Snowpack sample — Snodgrass Mountain, Crested Butte, Colorado (2/4/25, 12:06 PM MST)
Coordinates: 38.923, -106.968
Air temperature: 35 °F
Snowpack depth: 80 cm
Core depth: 20 cm
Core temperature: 33.8 °F
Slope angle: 14°, slope face: 78°
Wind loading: low
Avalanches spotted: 0
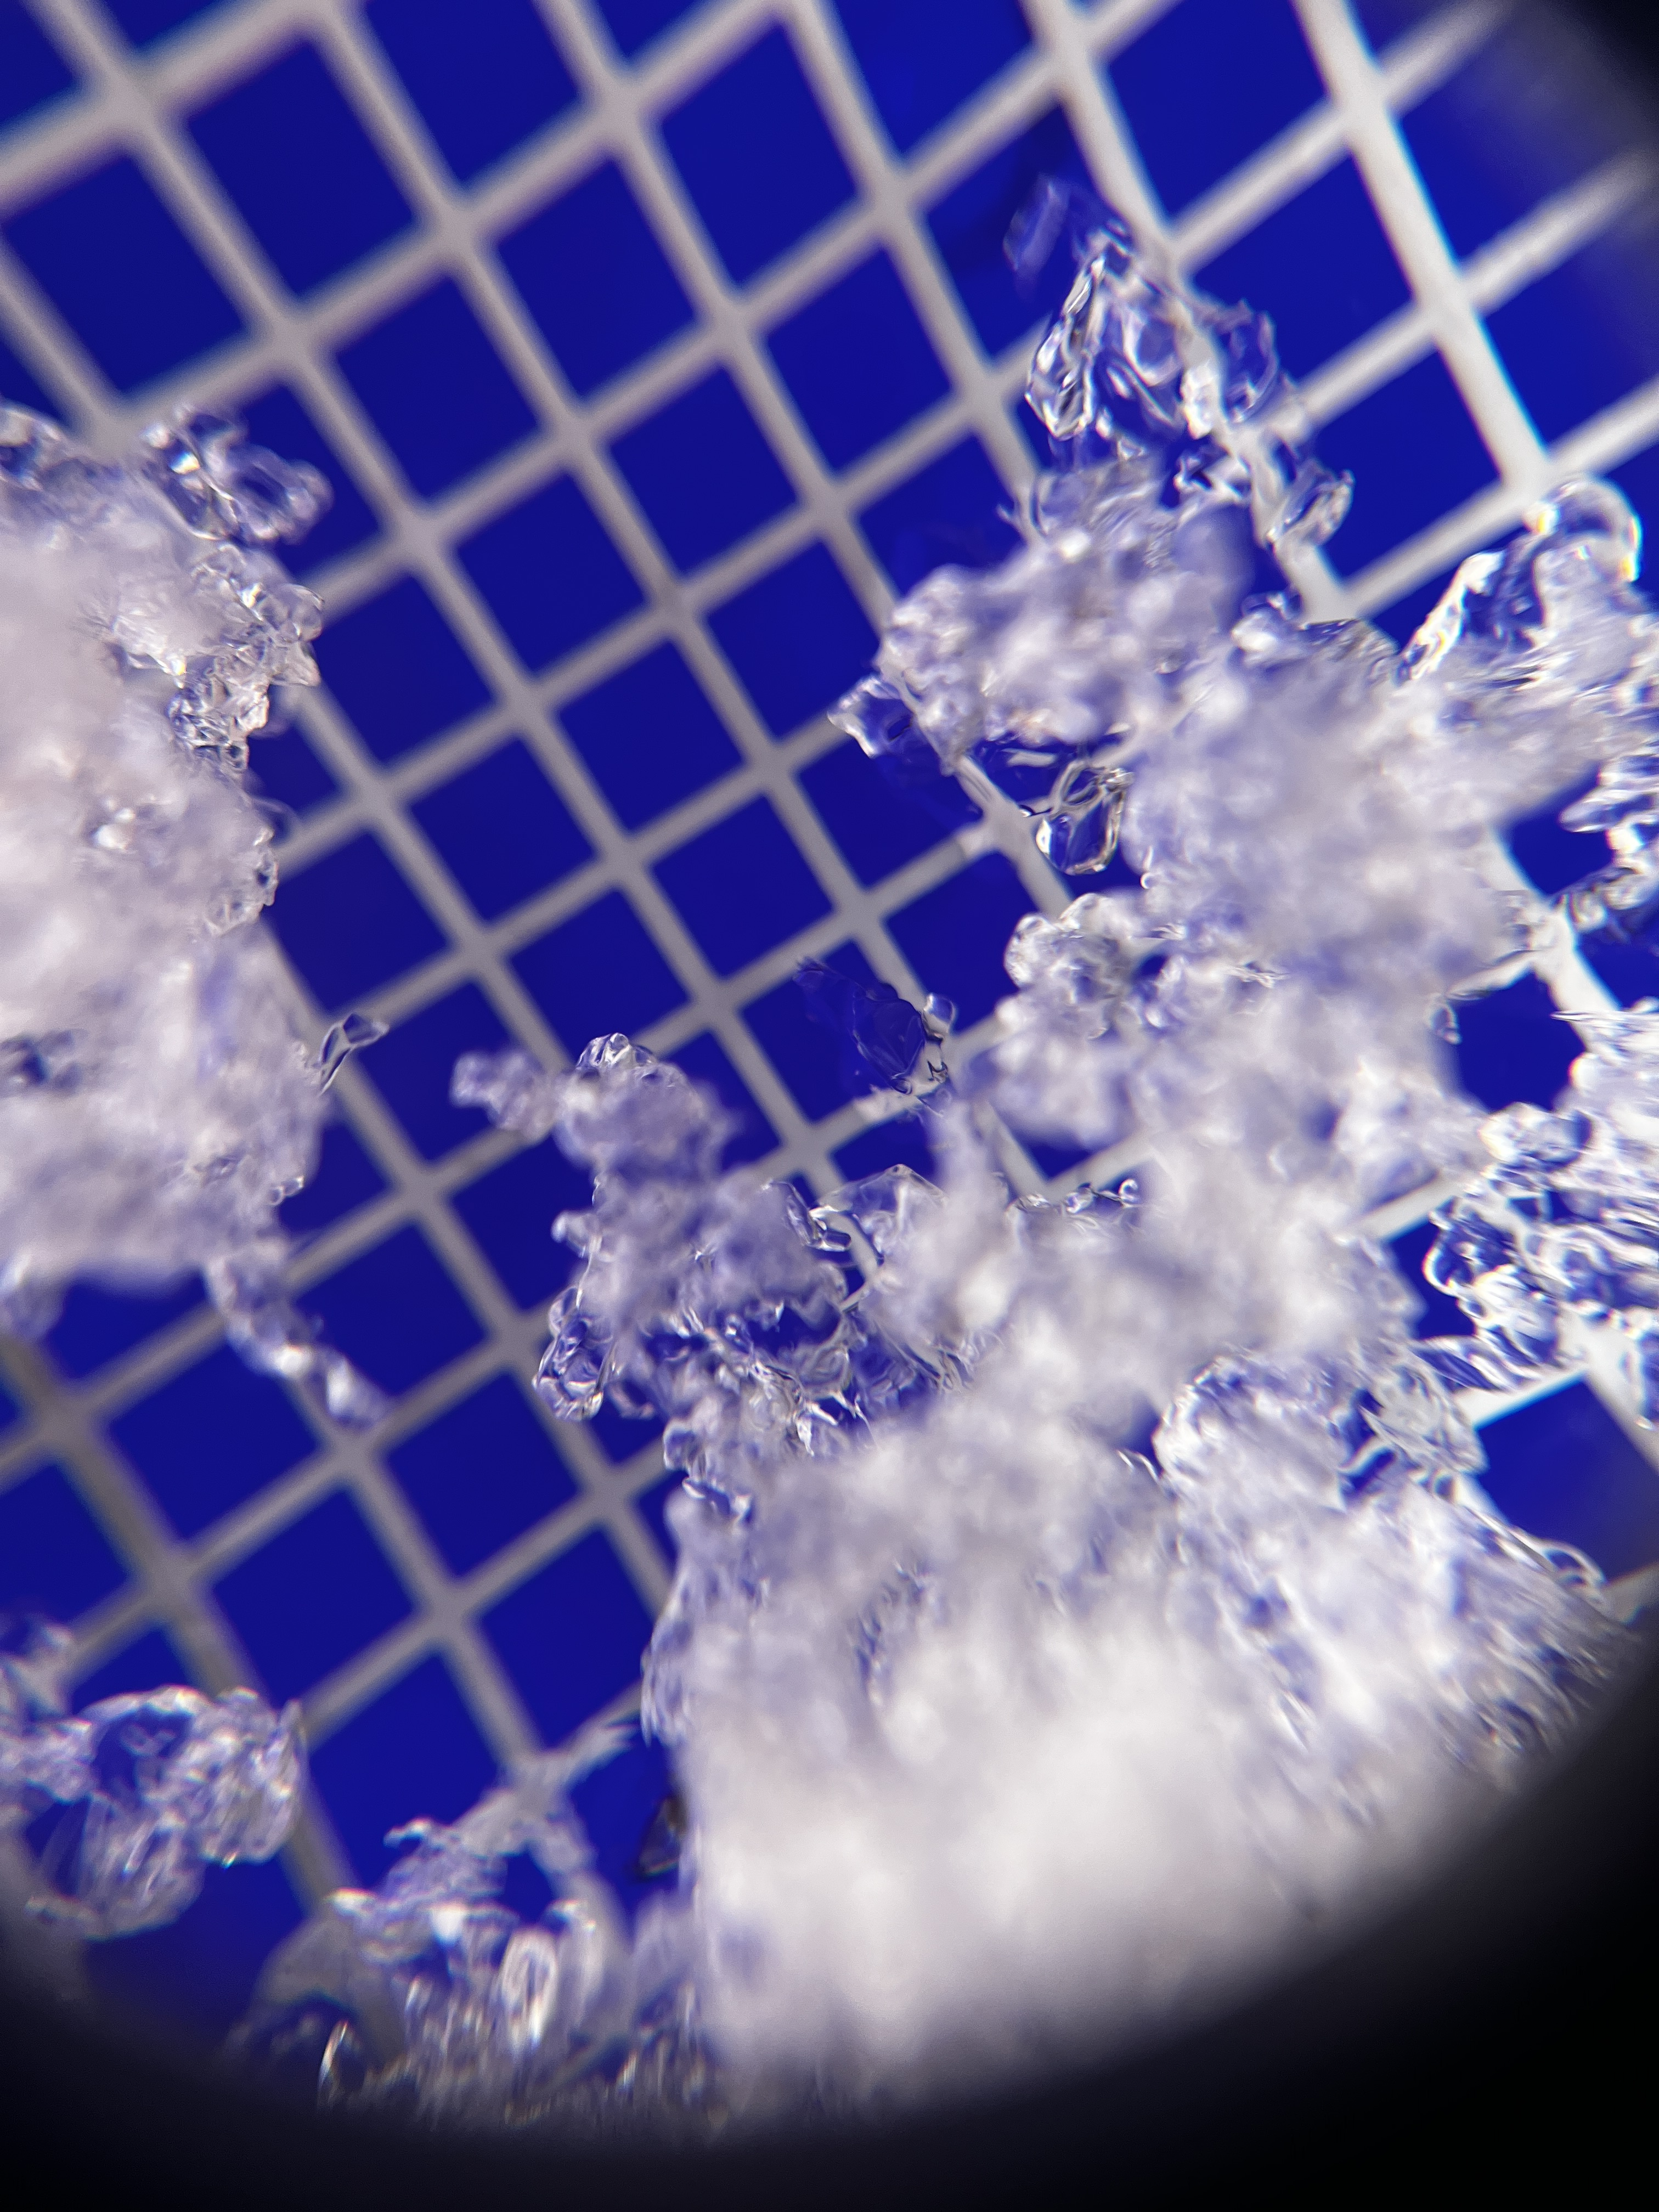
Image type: magnified_profile
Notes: No avalanches nearby, unusually warm weather for the last month reported by residents, Collected 25 yards from treeline